Question: I am having problems with making a simple systemIcon flash in SwiftUI.
I got the animation working, but it has a silly behaviour if the layout of
a LazyGridView changes or adapts. Below is a video of its erroneous behaviour.
The flashing bell stays in place but when the layout rearranges the bell
starts transitioning in from the bottom of the parent view thats not there anymore.
Has someone got a suggestion how to get around this?
Here is a working example which is similar to my problem
'''
import SwiftUI
struct FlashingBellLazyVGrid: View {
@State var isAnimating = false
@State var showChart = true
var body: some View {
let columns = [GridItem(.adaptive(minimum: 300), spacing: 50, alignment: .center)]
VStack {
Button(action: {
showChart.toggle()
}) {
VStack {
Circle()
.fill(showChart ? Color.green : Color.red)
.shadow(color: Color.gray, radius: 5, x: 2, y: 2)
Text("Charts")
.foregroundColor(Color.primary)
}.frame(width: 150, height: 50)
}
ScrollView {
LazyVGrid (
columns: columns, spacing: 50
) {
ForEach(0 ..< 25) { item in
ZStack {
Rectangle()
.fill(Color.red)
.cornerRadius(15)
VStack {
HStack {
Text(/*@START_MENU_TOKEN@*/"Hello, World!"/*@END_MENU_TOKEN@*/)
Spacer()
Image(systemName: "bell.fill")
.foregroundColor(Color.yellow)
.opacity(self.isAnimating ? 1 : 0)
.animation(Animation.easeInOut(duration: 0.66).repeatForever(autoreverses: false))
.onAppear{ self.isAnimating = true }
}.padding(50)
if showChart {
Rectangle()
.fill(Color.green)
.frame(height: 200)
}
}
}
}
}
}
}
}
}
struct FlashingBellLazyVGrid_Previews: PreviewProvider {
static var previews: some View {
FlashingBellLazyVGrid()
}
}
'''
how it looks like before you click the showChart button at the top
<URL>
<URL>
After you toggle the button it looks like the bells are erroneously moving into place from the bottom of the screen. and toggling it back to its original state doesn't resolve this bug subsequently.
[
<URL>
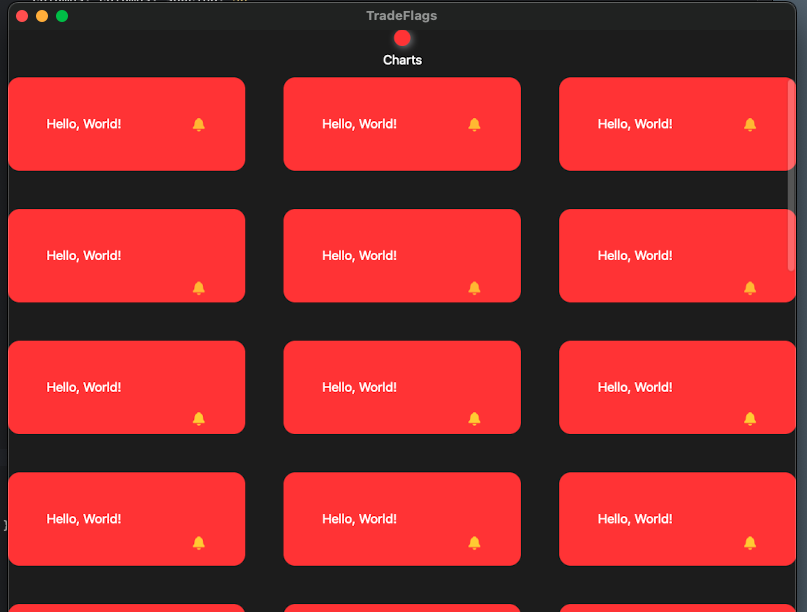
Answer: Looks like the animation is basing itself off of the original size of the view. In order to trick it into recognizing the new view size, I used '.id(UUID())' on the outside of the grid. In a real world application, you'd probably want to be careful to store this ID somewhere and only refresh it when needed -- not on every re-render like I'm doing:
'''
struct FlashingBellLazyVGrid: View {
@State var showChart = true
let columns = [GridItem(.adaptive(minimum: 300), spacing: 50, alignment: .center)]
var body: some View {
VStack {
Button(action: {
showChart.toggle()
}) {
VStack {
Circle()
.fill(showChart ? Color.green : Color.red)
.shadow(color: Color.gray, radius: 5, x: 2, y: 2)
Text("Charts")
.foregroundColor(Color.primary)
}.frame(width: 150, height: 50)
}
ScrollView {
LazyVGrid (
columns: columns, spacing: 50
) {
ForEach(0 ..< 25) { item in
ZStack {
Rectangle()
.fill(Color.red)
.cornerRadius(15)
VStack {
SeparateComponent()
if showChart {
Rectangle()
.fill(Color.green)
.frame(height: 200)
}
}
}
}
}
.id(UUID()) //<-- Here
}
}
}
}
struct SeparateComponent : View {
@State var isAnimating : Bool = false
var body: some View {
HStack {
Text("Hello, World!")
Spacer()
Image(systemName: "bell.fill")
.foregroundColor(Color.yellow)
.opacity(self.isAnimating ? 1 : 0)
.animation(Animation.easeInOut(duration: 0.66).repeatForever(autoreverses: false))
.onAppear{
self.isAnimating = true
}
}
.padding(50)
}
}
'''
I also separated out the blinking component into its own view, since there were already problematic things happening with the existing logic with 'onAppear', which wouldn't affect newly-scrolled-to items correctly. This may need refactoring for your particular case as well, but this should get you started.